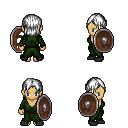
a pixel art fantasy rpg character, female body template, human, tanned skin, green robe, red pants, white long bangs hairstyle, black shoes, shield, four views (front, back, left, right), 2x2 character sprite sheet, small pixel art, hard edges, no anti-aliasing